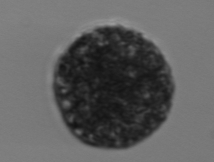
Label: Vicicitus_globosus